Question: When using the Crashlytics plugin in intellij I follow these steps.
1. Click plugin on toolbar.
2. Select App
3. Allow crashlytics to update AndroidManifest.xml as well has my first Activity.
4. Click "Next"
5. Try to build the App as the plugin instructs.
Then when i try to build i get this:
package com.crashlytics.android does not exist

I look in my dependencies and library and the jar is nowhere to be found.
What am I missing that would cause the library to not be loaded?
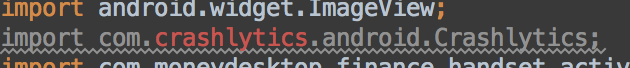
Answer: The following configuration should work for Gradle-based projects:
'''
buildscript {
repositories {
maven { url "http://download.crashlytics.com/maven" }
}
dependencies {
classpath "com.crashlytics.tools.gradle:crashlytics-gradle:1.+"
}
}
apply plugin: "crashlytics"
repositories {
maven { url "http://download.crashlytics.com/maven" }
}
dependencies {
compile "com.crashlytics.android:crashlytics:1.1.+"
}
'''
Taken from <URL>